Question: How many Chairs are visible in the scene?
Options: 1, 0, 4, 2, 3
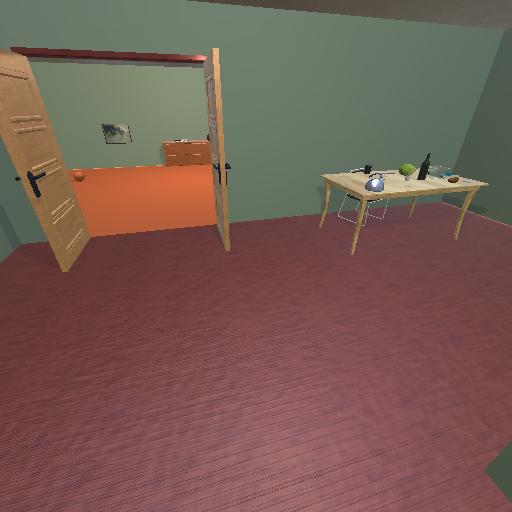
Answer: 1